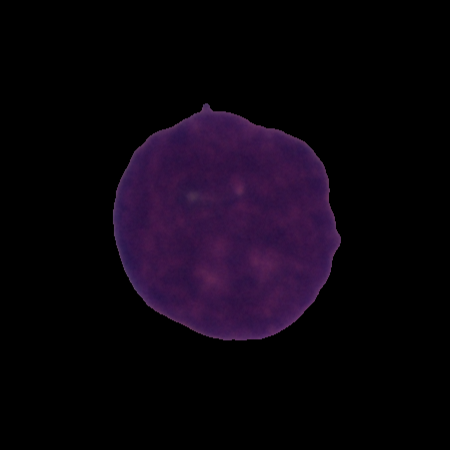
Label: cancer